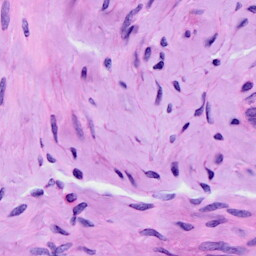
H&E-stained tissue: Cervix